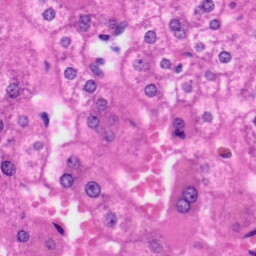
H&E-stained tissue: Liver